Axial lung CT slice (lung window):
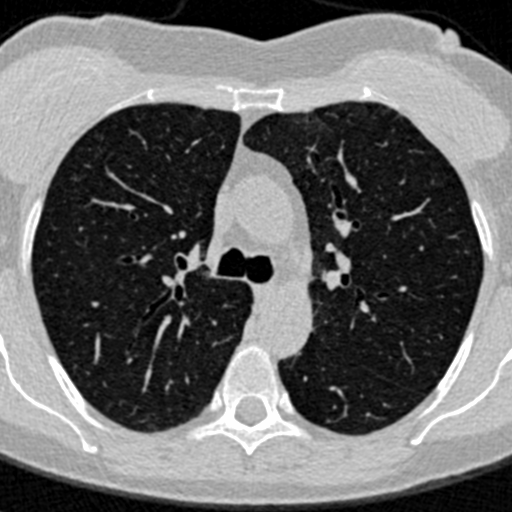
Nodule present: no